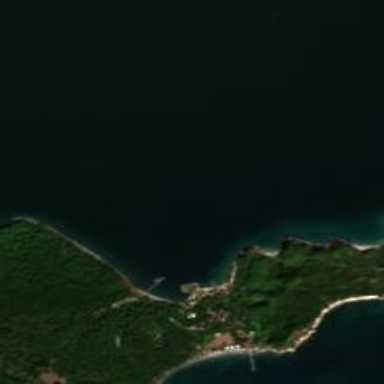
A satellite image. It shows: Beautiful bay with natural surroundings.